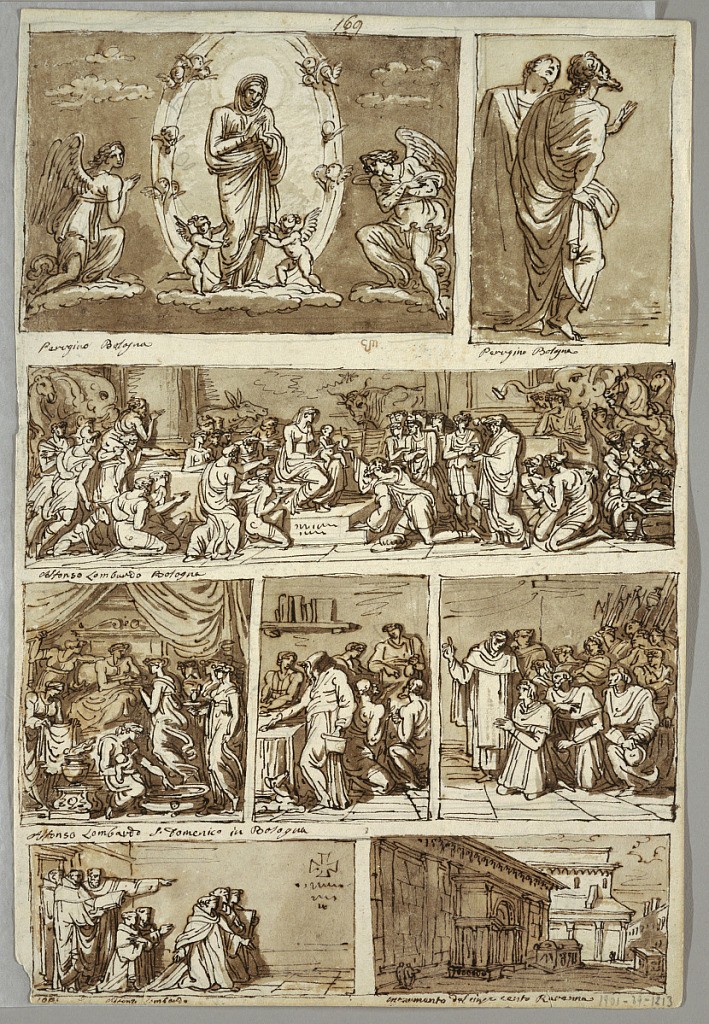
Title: Studies after Paintings by Perugino and Alfonso Lombardo in Bologna; sixteenth-century monument, Bologna
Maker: Felice Giani, Italian, 1758–1823
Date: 1813–14
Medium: Pen and ink, brush and sepia wash, graphite on cream laid paper
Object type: Drawing
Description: Recto, top row:  Two details of Ascension of Virgin; inscription: Perugino Bologna. Second row: adoration of Magi; inscription: Alfonso Lombardo Bologna. Third row:  birth of Virgin.  Two representations referring ro S. Dominic; inscription: Alfonso Lombardo S. Domenico in Bologna.  Bottom row: presentation to Dominicans; inscription: Alfonzo lombardo.  Square with two sarcophagi bordered by two churches; inscription: monumento del cinque cento Ravenna.
Verso, top: corner of Renaissance palace with view of street; inscription: monumento del/cinque cento/Bologna.  Bottom left: view of coffered arch and coffer; inscription: monumento cinque cento/Bologna.  Part of narrow Renaissance house with short view of street.